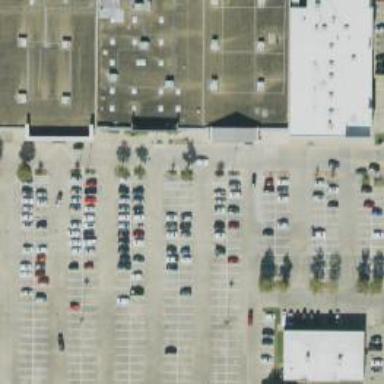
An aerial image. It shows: Parking space is available.